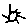
Label: sun